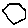
Label: hexagon